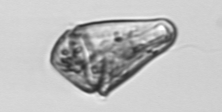
Label: Gyrodinium